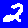
Digit: 2